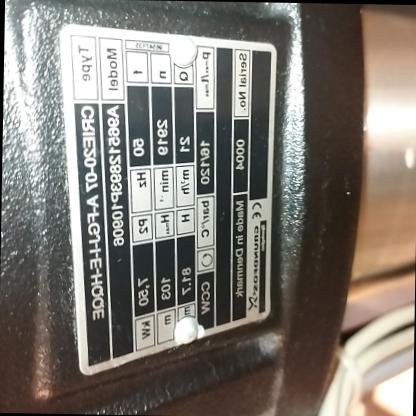
Klasa: tabliczka-znamionowa